Field crop: maize
Growth stage: 2
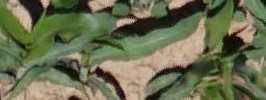
Species: maize